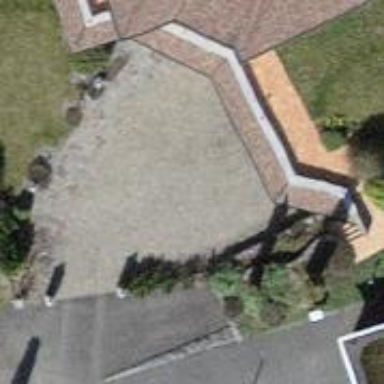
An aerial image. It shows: View of roof of building.